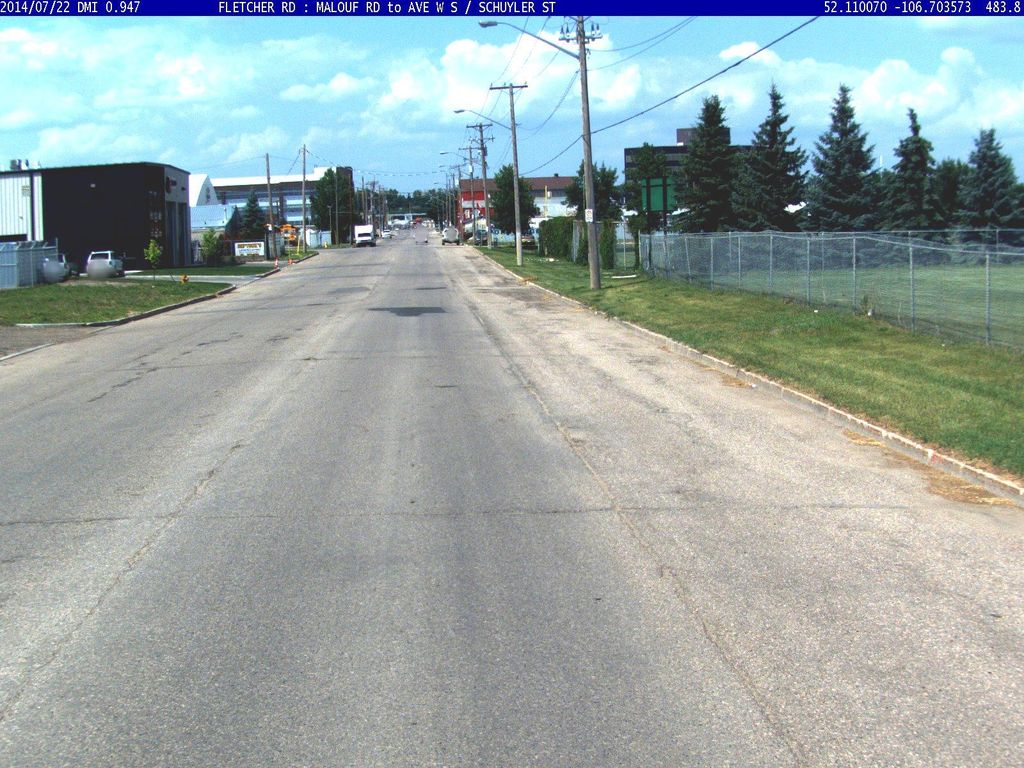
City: saskatoon